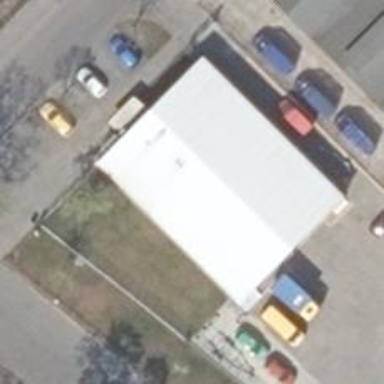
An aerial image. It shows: Driving school.